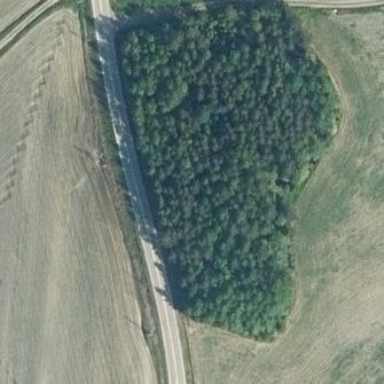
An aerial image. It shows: Beautiful woodland area.